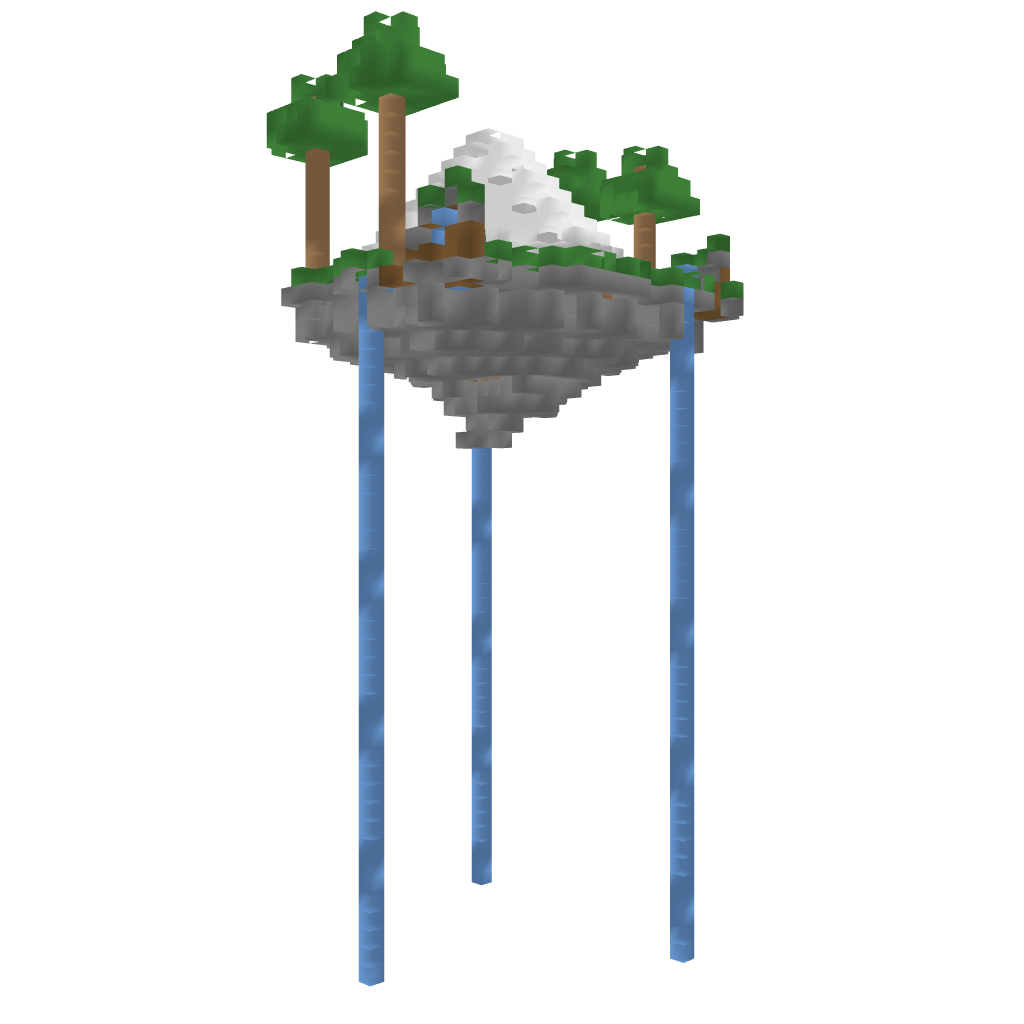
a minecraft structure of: Floating Islands SIMPLE bad low quality